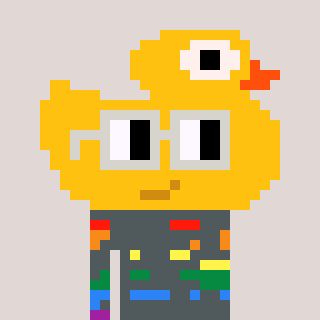
a pixel art character with square light gray glasses, a ducky-shaped head and a cold-colored body on a warm background